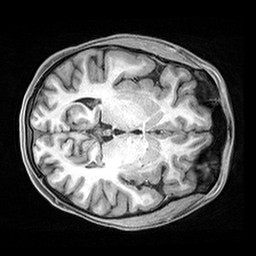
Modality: T1w
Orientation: axial
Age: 19
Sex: female
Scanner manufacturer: siemens
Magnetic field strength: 3 T
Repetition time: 2.4 s
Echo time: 0.00217 s